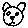
Label: cat